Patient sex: M
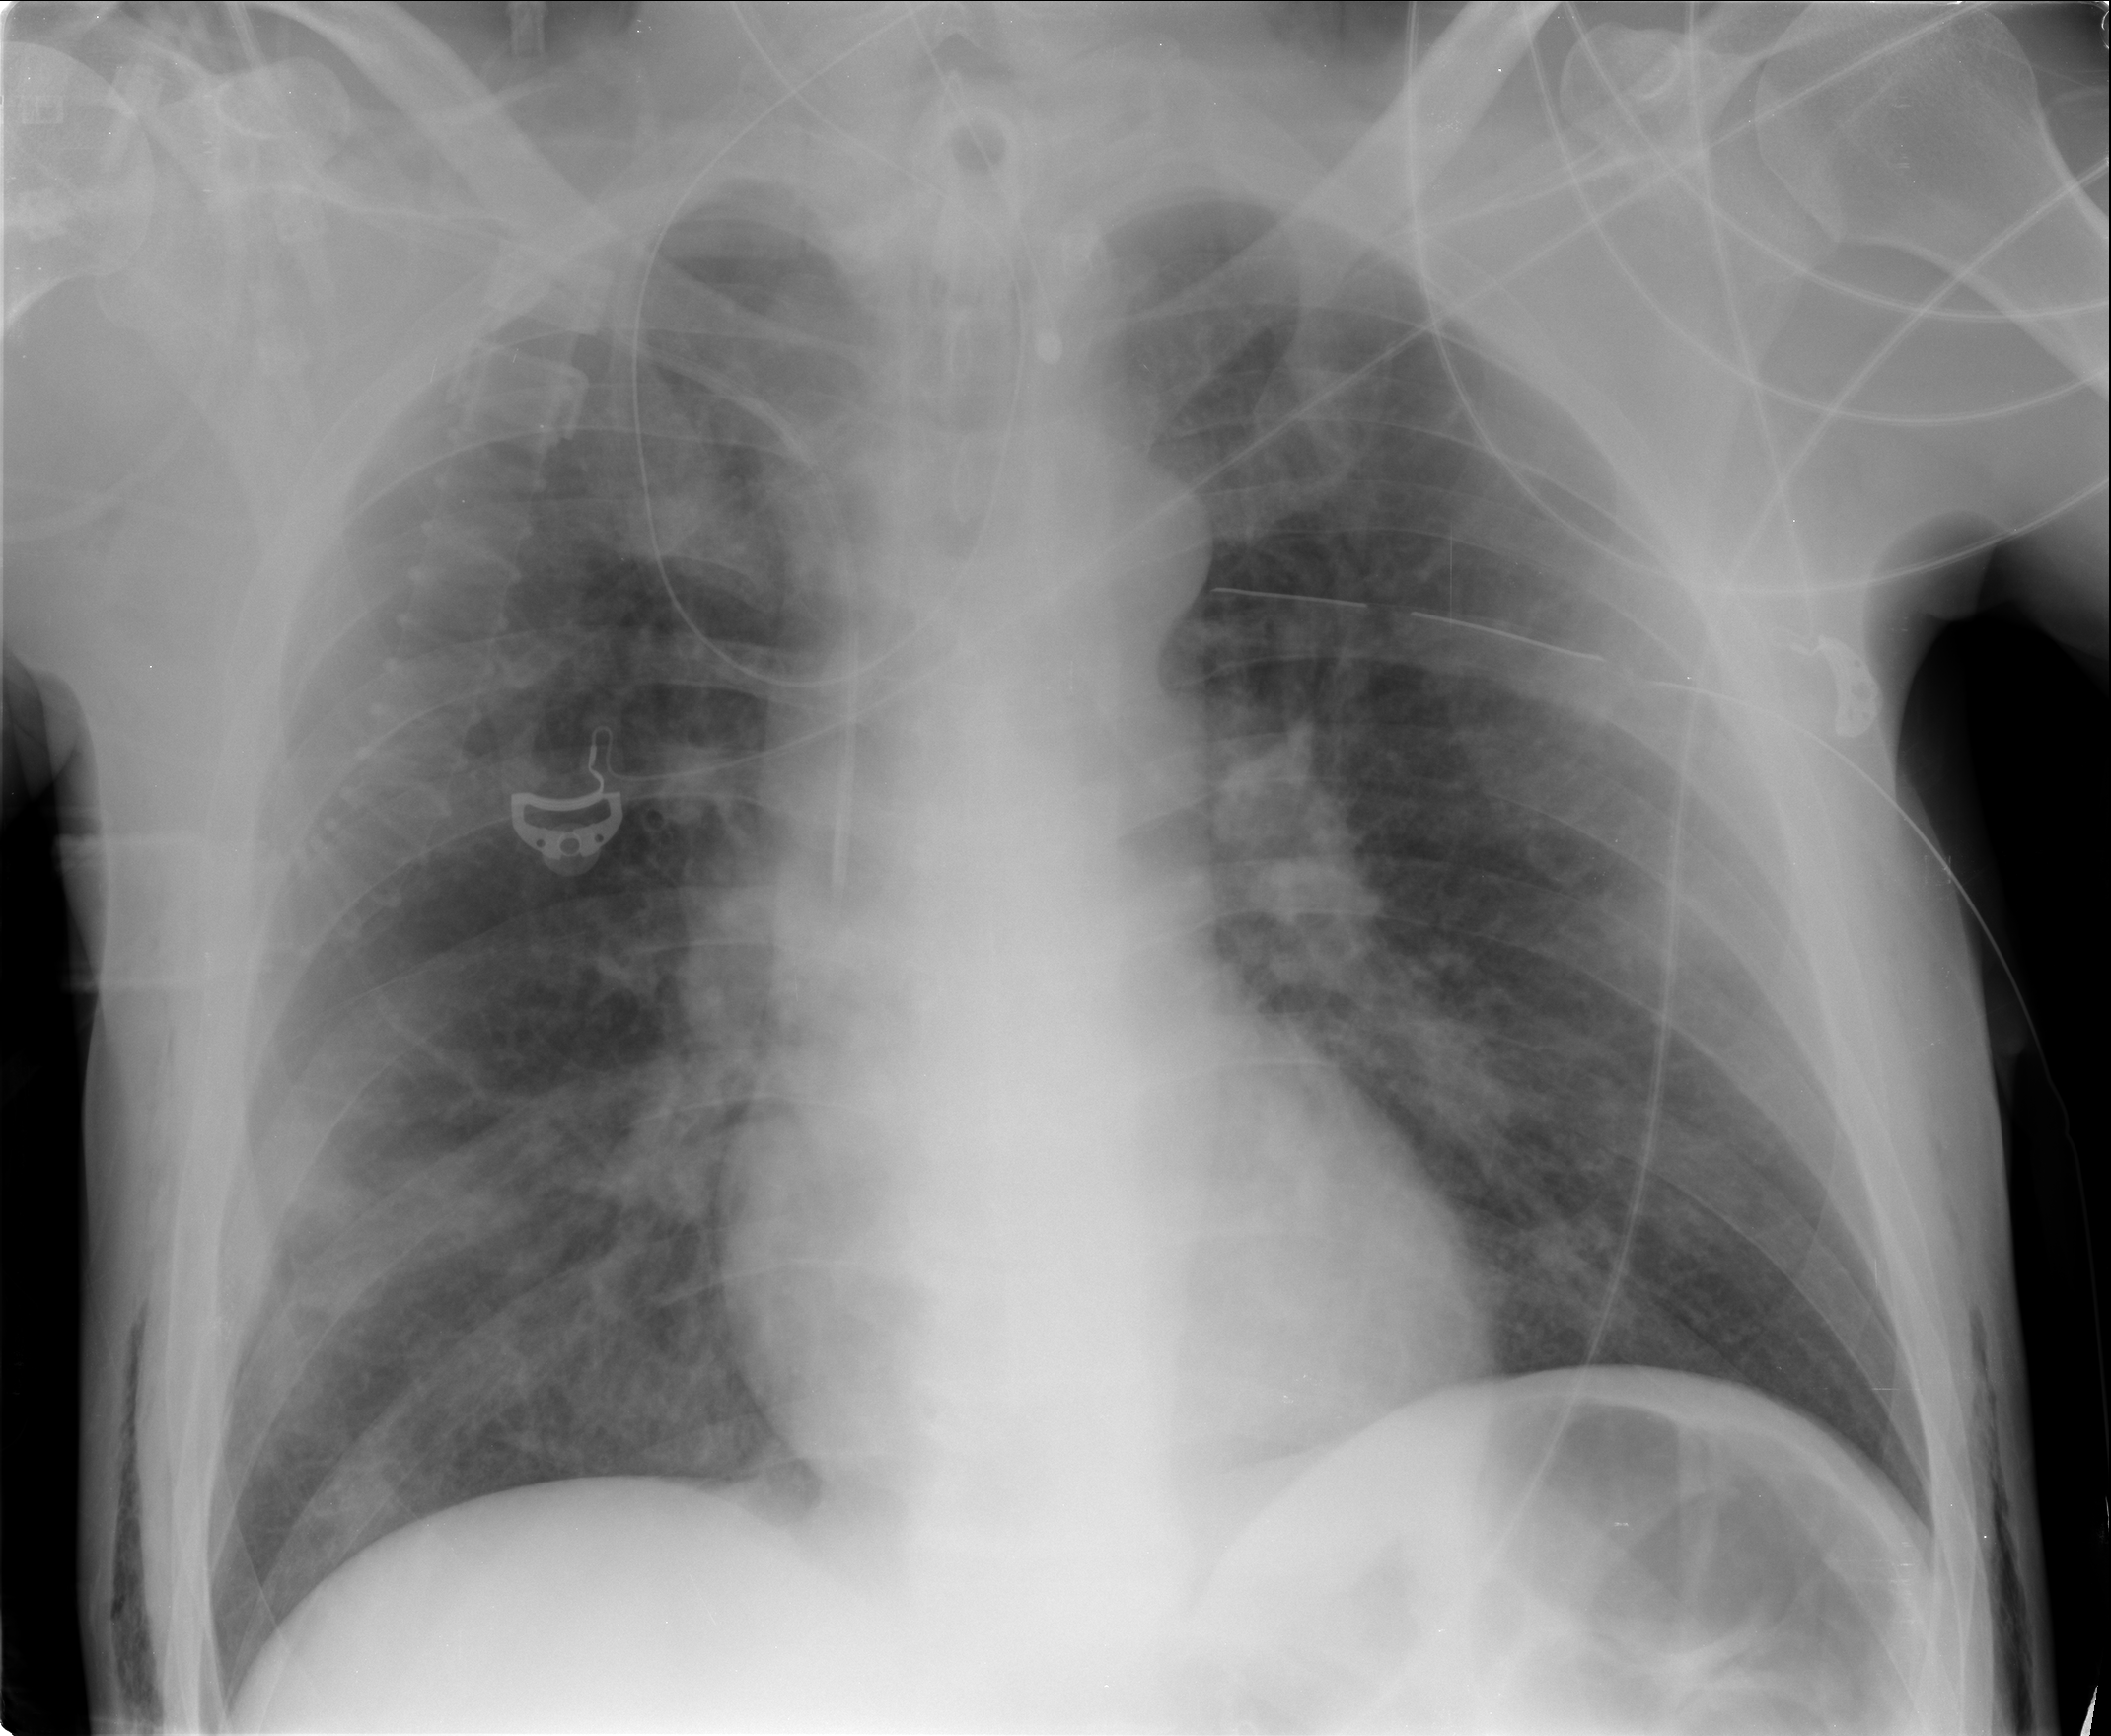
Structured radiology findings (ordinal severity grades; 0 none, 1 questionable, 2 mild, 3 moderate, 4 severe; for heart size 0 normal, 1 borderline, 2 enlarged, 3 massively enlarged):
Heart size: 0
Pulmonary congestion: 2
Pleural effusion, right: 0
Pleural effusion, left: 0
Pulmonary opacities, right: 2
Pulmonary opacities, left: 2
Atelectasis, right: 2
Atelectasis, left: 2